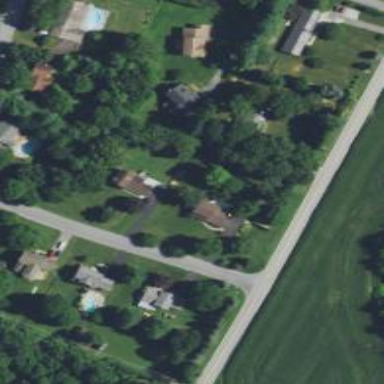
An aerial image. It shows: Driveway.